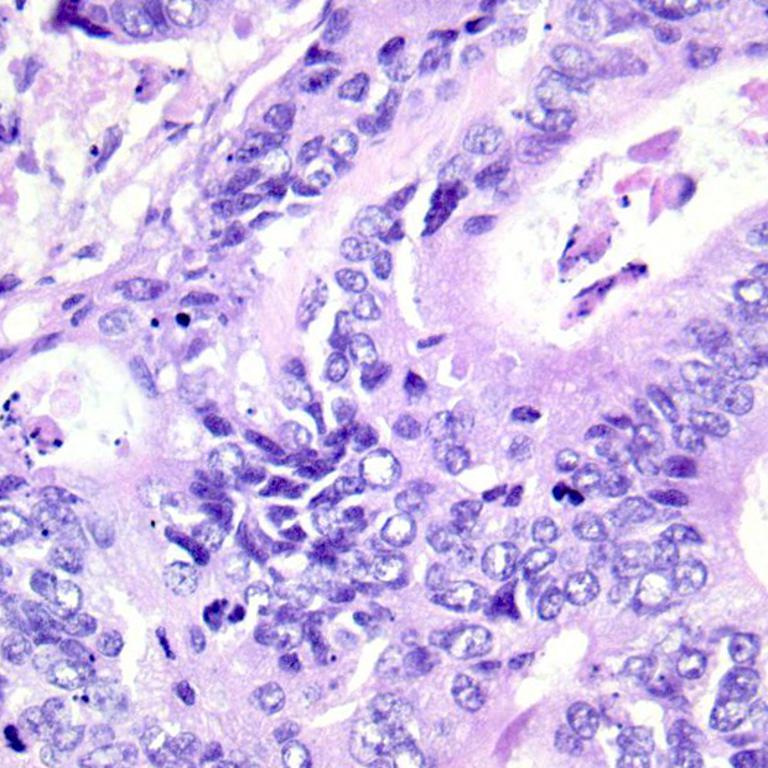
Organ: colon
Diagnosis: adenocarcinomas